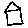
Label: house